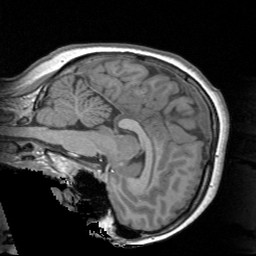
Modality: T1w
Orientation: sagittal